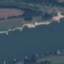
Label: River